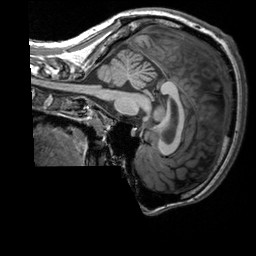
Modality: T1w
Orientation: sagittal
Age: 29
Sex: male
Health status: healthy
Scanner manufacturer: siemens
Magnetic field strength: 3 T
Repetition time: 2.3 s
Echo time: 0.00303 s